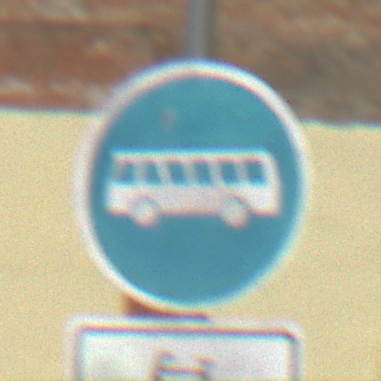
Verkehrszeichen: Busssonderstreifen
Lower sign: EinspurigeFahrzeugeFrei1
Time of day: Midday
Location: Outdoor (Suburban)
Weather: PartlyCloudy
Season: NotSpecified
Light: Natural